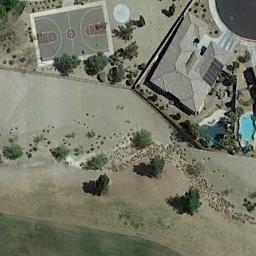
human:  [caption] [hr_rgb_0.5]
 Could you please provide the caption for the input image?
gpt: A basketball court next to a building while a lake and two pools beside .

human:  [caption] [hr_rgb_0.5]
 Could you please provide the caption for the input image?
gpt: There is a lake,Sandbeach and some buildings around the basketball court .

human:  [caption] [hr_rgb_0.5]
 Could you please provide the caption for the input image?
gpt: A basketball court built in the desert with a building and a road next to it .

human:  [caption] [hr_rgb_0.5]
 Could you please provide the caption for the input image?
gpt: There is a basketball court in the upper left corner .

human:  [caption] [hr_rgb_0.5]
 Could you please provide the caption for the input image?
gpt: The building is next to the basketball courts .